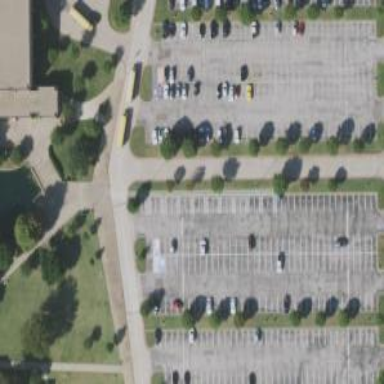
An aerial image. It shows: Parking space is available.